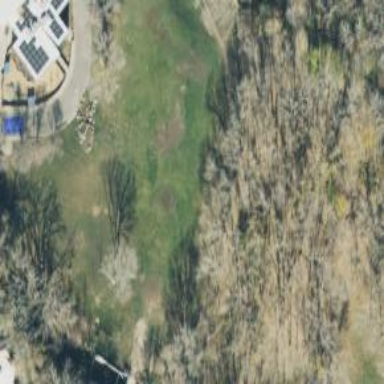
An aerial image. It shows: Disc golf basket.